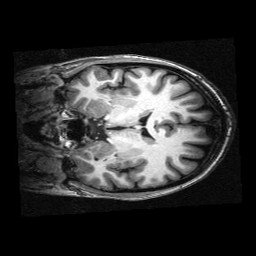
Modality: T1w
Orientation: coronal
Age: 24
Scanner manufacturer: siemens
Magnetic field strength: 3 T
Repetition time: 2.3 s
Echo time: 0.00336 s